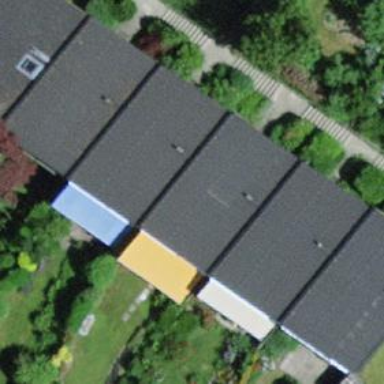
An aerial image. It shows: Terrace building.